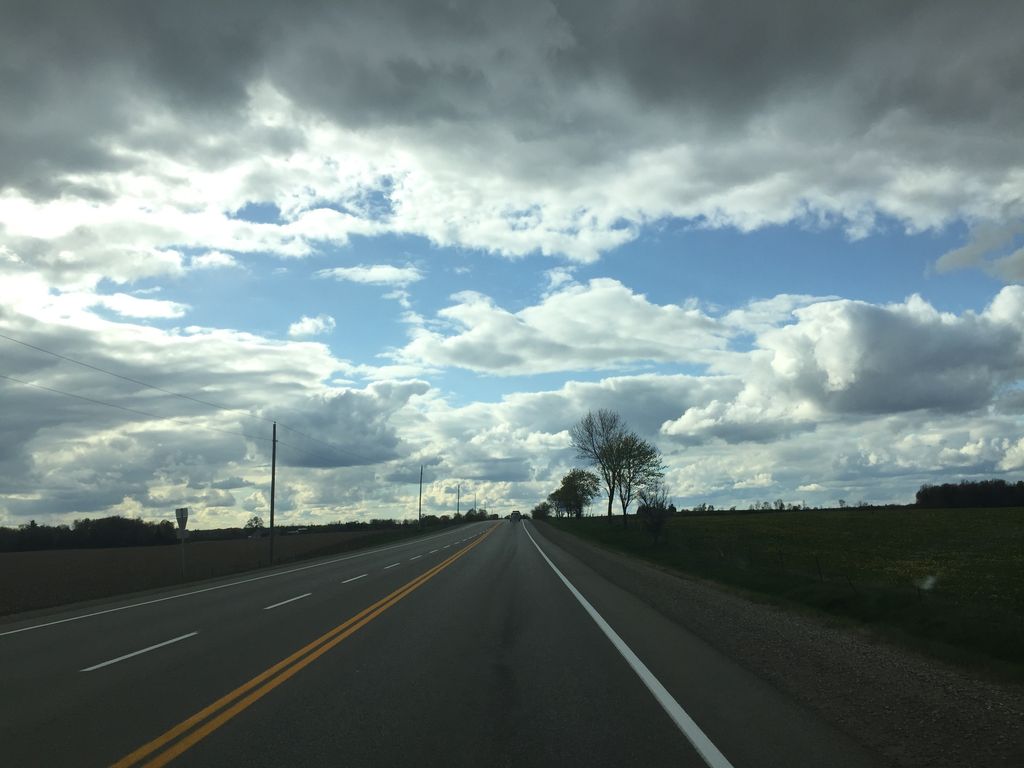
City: kitchener-waterloo